Question: I am working on an Android app that makes use of the Google Maps API v2 and would like to mark a specific area on the map with a certain color on a click event. For example, when I click on India, the area covering the country should be colored green.
I'm already using 'GroundOverlay', but it requires an image to display something on the map, resulting in the colored area not being a good match. Since both the map and the image have their own shape, this does not cover the exact area.

Can anyone please tell me how to color an Android Google Maps API v2 map more accurately?
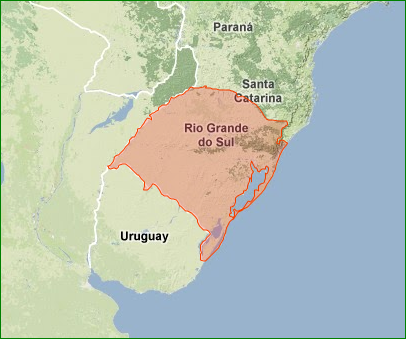
Answer: Like MaciejGorski said you have to use with your Map's Onclick event.So i spent some time for you and came up with a solution.Now i am only drawing the polygon after 3 points added you can modify this to satisfy your needs.and also change the Color(Use RGBA color for highlighting the area inside the polygone).
'''
package com.mzubair.mapkey;
import android.graphics.Color;
import android.os.Bundle;
import android.support.v4.app.FragmentActivity;
import android.view.Menu;
import android.widget.TextView;
import com.google.android.gms.maps.GoogleMap;
import com.google.android.gms.maps.GoogleMap.OnMapClickListener;
import com.google.android.gms.maps.GoogleMap.OnMapLongClickListener;
import com.google.android.gms.maps.SupportMapFragment;
import com.google.android.gms.maps.model.LatLng;
import com.google.android.gms.maps.model.Polygon;
import com.google.android.gms.maps.model.PolygonOptions;
public class MainActivity extends FragmentActivity implements OnMapClickListener, OnMapLongClickListener {
private GoogleMap googleMap;
private TextView tapTextView;
private PolygonOptions polygonOptions;
private Polygon polygon;
@Override
protected void onCreate(Bundle savedInstanceState) {
super.onCreate(savedInstanceState);
setContentView(R.layout.activity_main);
tapTextView = (TextView) findViewById(R.id.textView1);
polygonOptions = new PolygonOptions();
// Getting reference to the SupportMapFragment of activity_main.xml
SupportMapFragment fm = (SupportMapFragment)getSupportFragmentManager().findFragmentById(R.id.map);
// Getting GoogleMap object from the fragment
googleMap = fm.getMap();
setUpMap();
}
private void setUpMap() //If the setUpMapIfNeeded(); is needed then...
{
googleMap.setOnMapClickListener((OnMapClickListener) this);
googleMap.setOnMapLongClickListener((OnMapLongClickListener) this);
}
@Override
public void onMapClick(LatLng point) {
tapTextView.setText("tapped, point=" + point);
polygonOptions.add(point);
countPolygonPoints();
}
@Override
public void onMapLongClick(LatLng point) {
tapTextView.setText("long pressed, point=" + point);
}
public void countPolygonPoints(){
if(polygonOptions.getPoints().size()>3){
polygonOptions.strokeColor(Color.RED);
polygonOptions.strokeWidth((float) 0.30);
polygonOptions.fillColor(Color.BLUE);
polygon = googleMap.addPolygon(polygonOptions);
}
}
@Override
public boolean onCreateOptionsMenu(Menu menu) {
// Inflate the menu; this adds items to the action bar if it is present.
getMenuInflater().inflate(R.menu.main, menu);
return true;
}
'''
}
Here is the result after using this code.
Read the Detailed <URL>